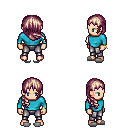
a pixel art fantasy rpg character, male body template, human, light skin, teal long-sleeve shirt, metal pants, white blonde right-swept hairstyle, bracelets, white slippers, four views (front, back, left, right), 2x2 character sprite sheet, small pixel art, hard edges, no anti-aliasing